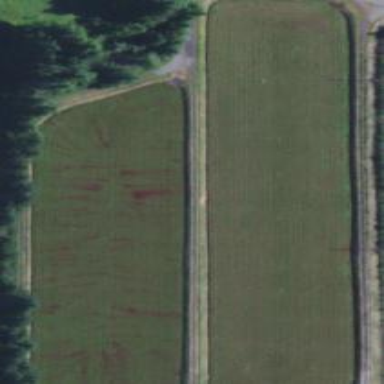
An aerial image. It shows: Farmland with cranberries as the main crop.